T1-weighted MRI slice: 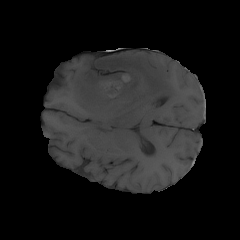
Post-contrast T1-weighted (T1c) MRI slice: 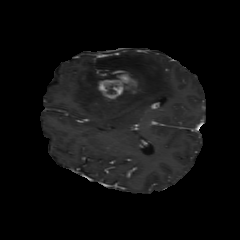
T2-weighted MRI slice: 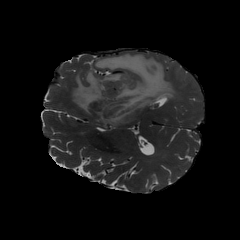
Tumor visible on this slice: yes